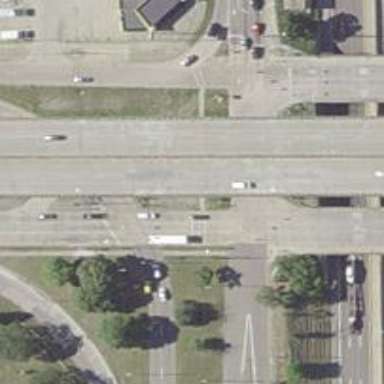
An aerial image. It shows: Trunk highway.